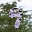
Label: 9